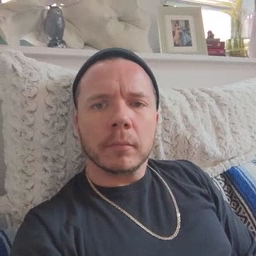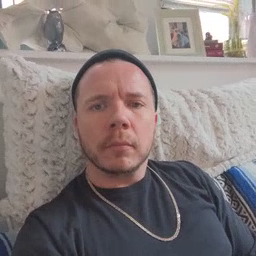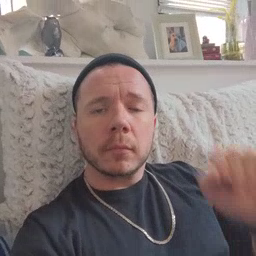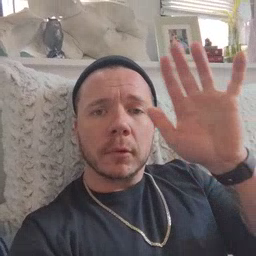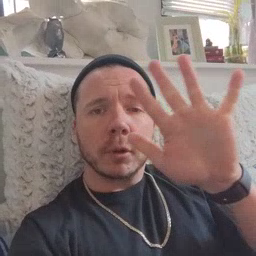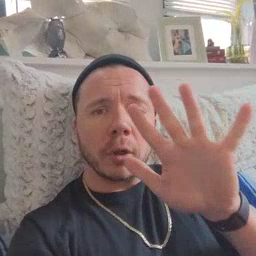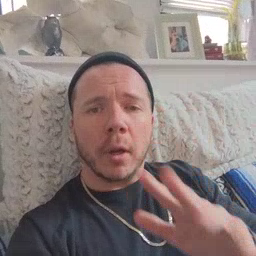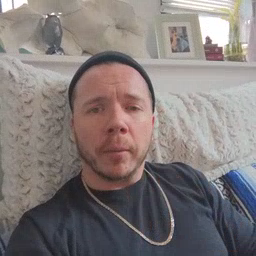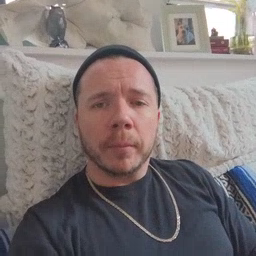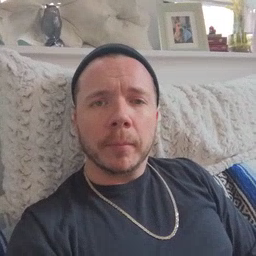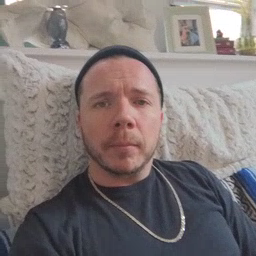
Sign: snow